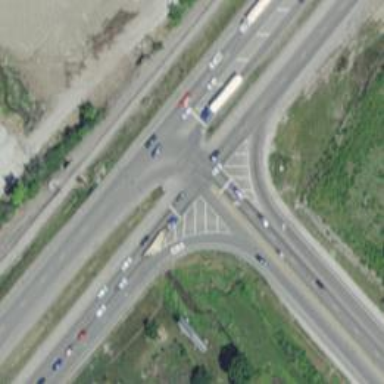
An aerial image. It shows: Trunk highway.